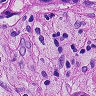
Metastatic tissue present: yes